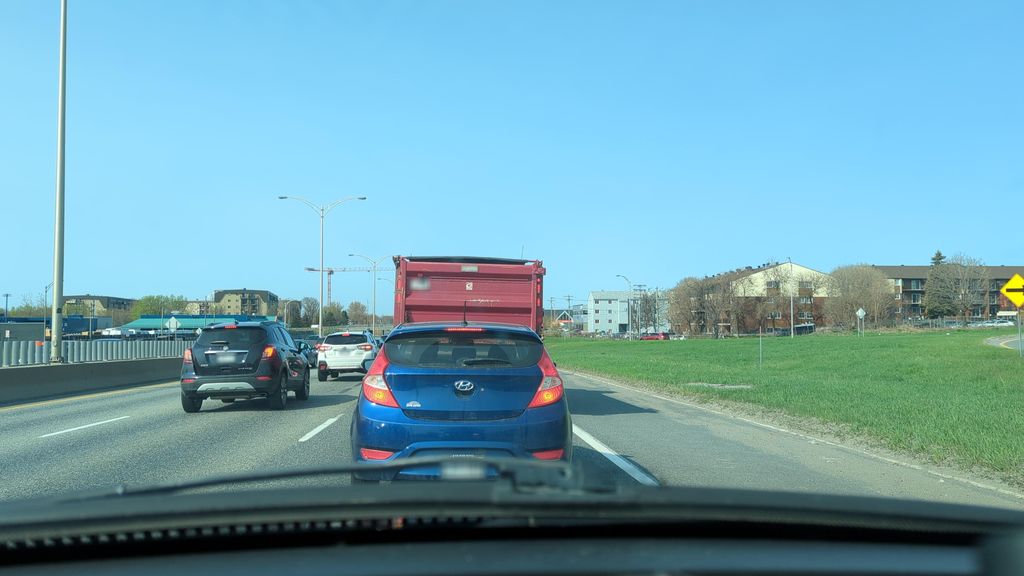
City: quebec_city